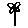
Label: flower